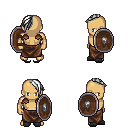
a pixel art fantasy rpg character, male body template, human, tanned skin, leather shoulder armor, robe skirt, white long mohawk hairstyle, gray slippers, shield, four views (front, back, left, right), 2x2 character sprite sheet, small pixel art, hard edges, no anti-aliasing